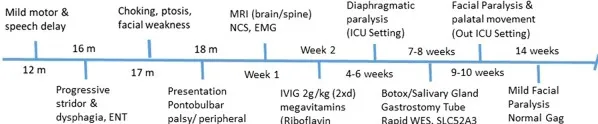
Diagnostic and patient management timeline. RTD, riboflavin transporter deficiency; CSF, cerebrospinal fluid; MRI, magnetic resonance imaging; EMG, electromyogram; NCS, nerve conduction study; WES, whole exome sequencing.
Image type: chart (chart)